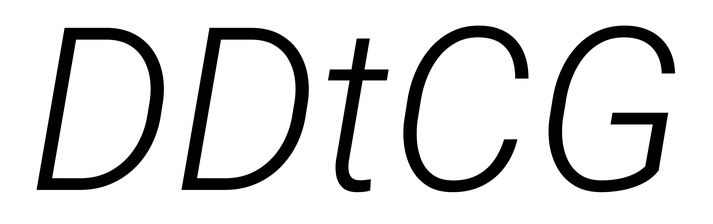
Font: Roboto-Italic_Light_Italic